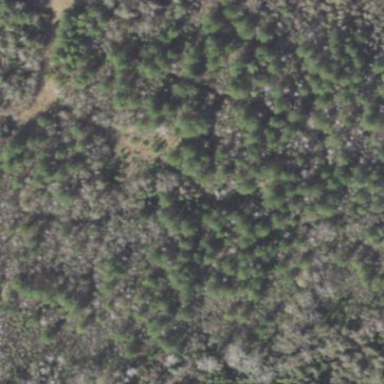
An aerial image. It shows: Area covered in scrub vegetation.